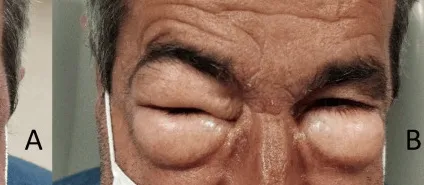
Bilateral periorbital swelling after taking NSAIDs for pain in the left rib cage. After 8 hours of evolution. . NSAID: non-steroidal anti-inflammatory drug.
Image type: medical_photograph (other_medical_photograph)